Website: apple
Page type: billing-address
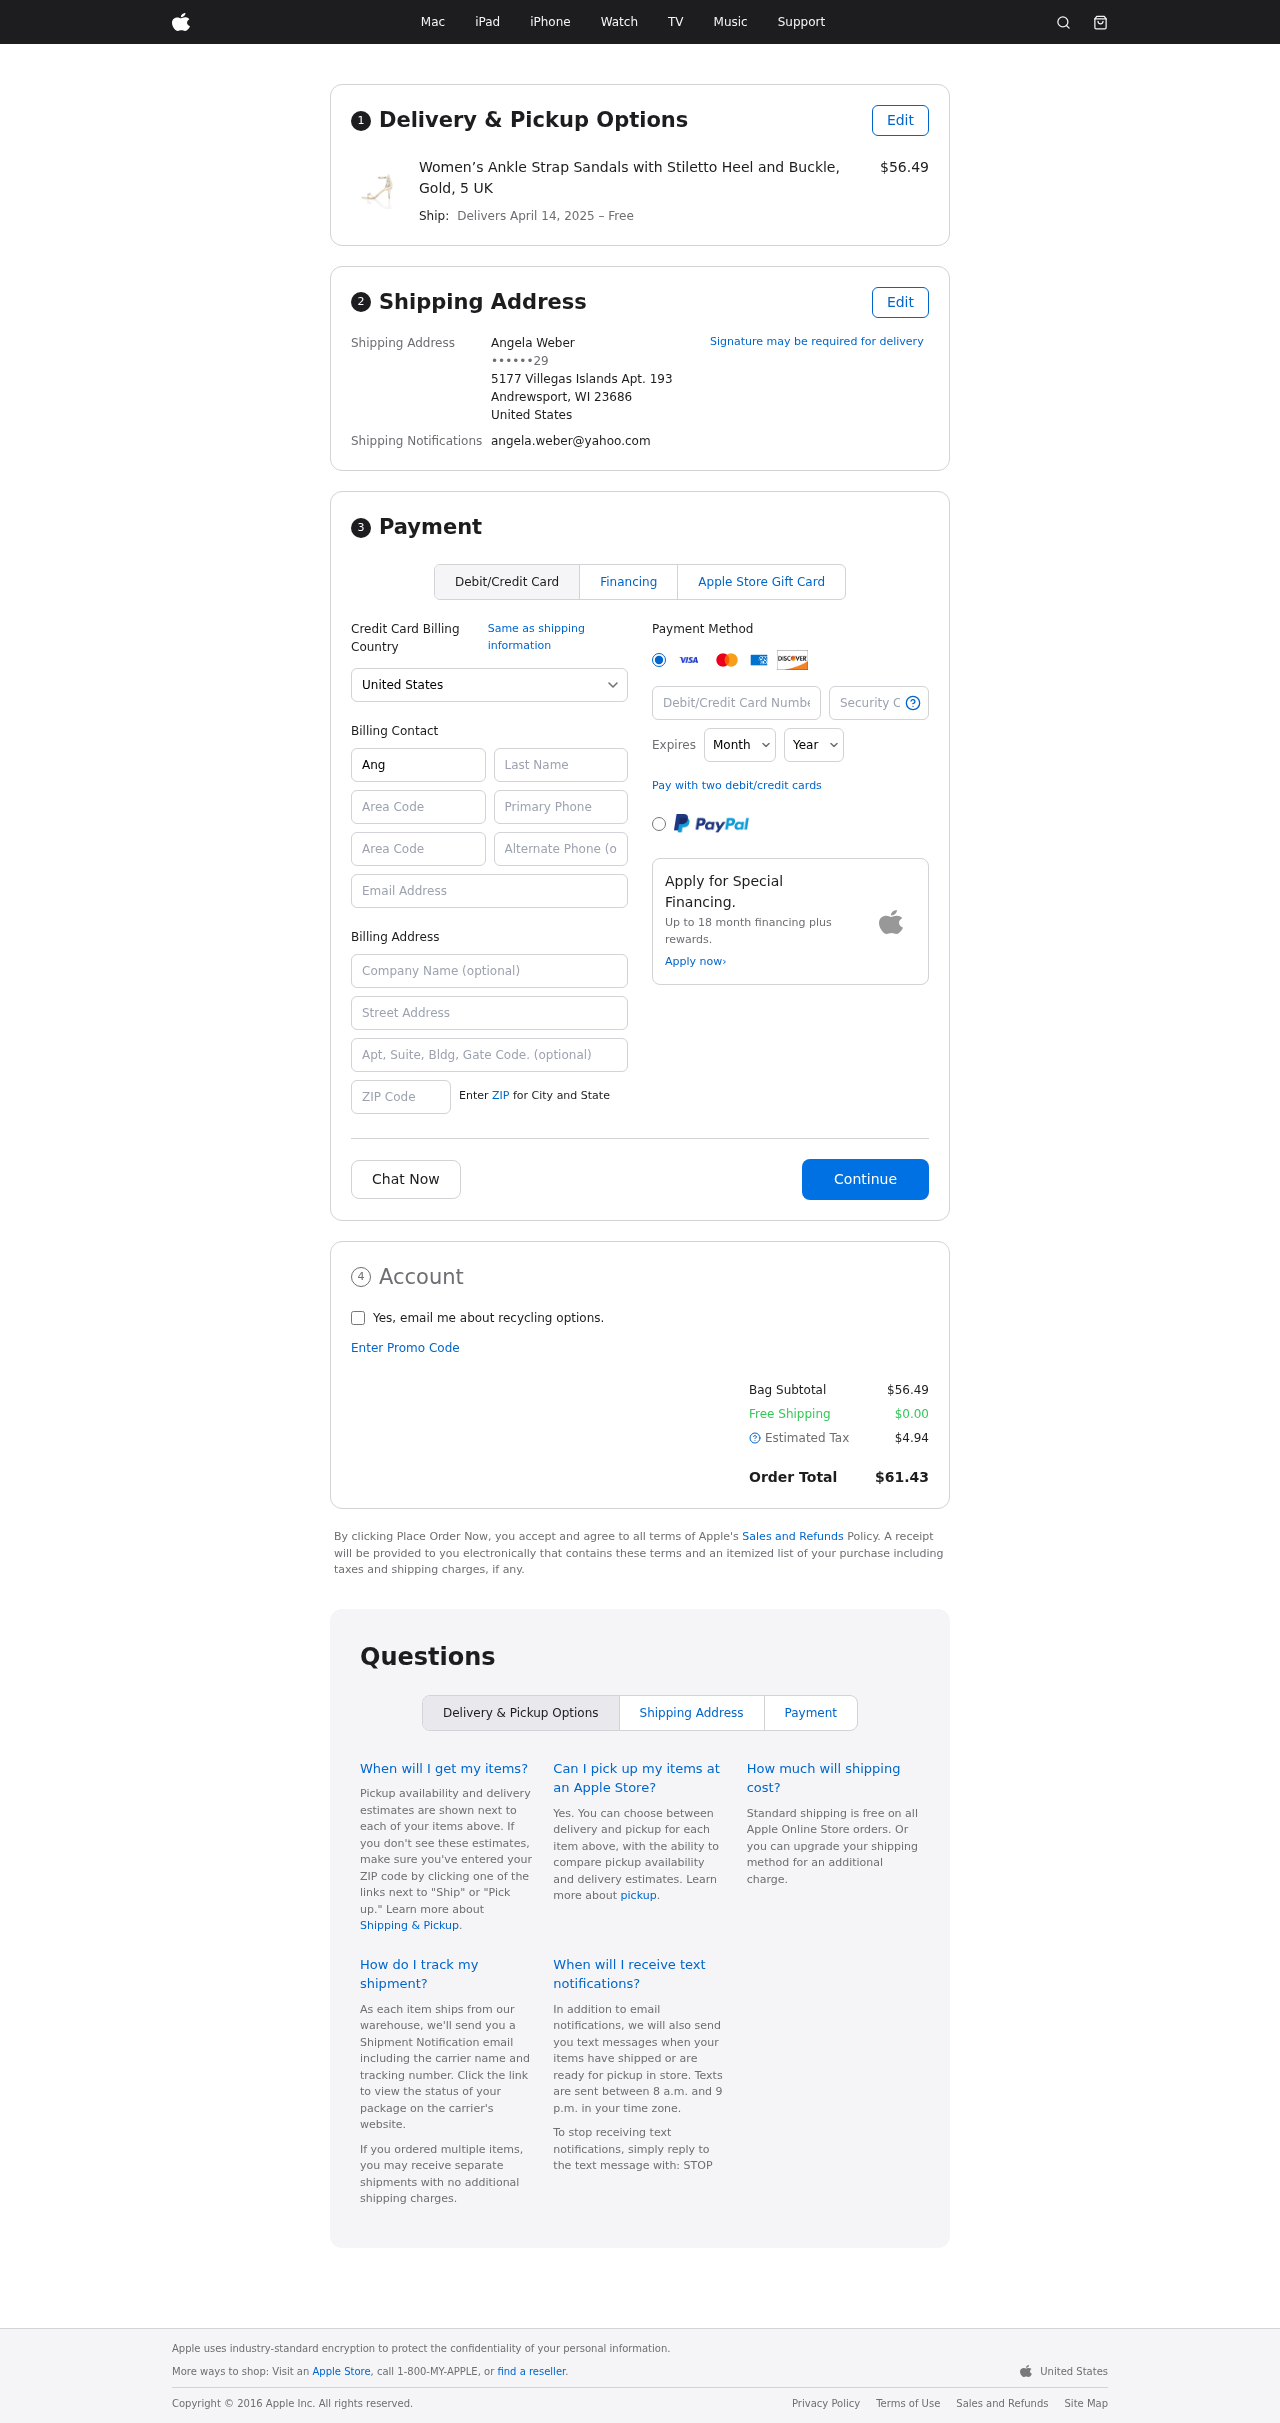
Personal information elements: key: PII_CARD_CVV
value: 8407
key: PII_CARD_EXPIRY_MONTH
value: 05
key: PII_CARD_EXPIRY_YEAR
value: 26
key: PII_CARD_NUMBER
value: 3727 4192 6690 941
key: PII_CITY_STATE_ZIP
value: Andrewsport, WI 23686
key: PII_COUNTRY
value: United States
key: PII_EMAIL
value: angela.weber@yahoo.com
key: PII_FULLNAME
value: Angela Weber
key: PII_STREET
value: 5177 Villegas Islands Apt. 193
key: PII_PHONE_MASKED
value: ••••••29
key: PII_BILLING_FIRSTNAME
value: Angela
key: PII_BILLING_LASTNAME
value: Weber
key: PII_BILLING_PHONE_AREA
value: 898
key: PII_BILLING_PHONE
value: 8987728229
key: PII_BILLING_PHONE_ALT_AREA
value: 891
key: PII_BILLING_PHONE_ALT
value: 8918731672
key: PII_BILLING_EMAIL
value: angela.weber@yahoo.com
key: PII_BILLING_COMPANY
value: Johnson PLC
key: PII_BILLING_STREET
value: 5177 Villegas Islands Apt. 193
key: PII_BILLING_POSTCODE
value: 23686
Product elements: key: PRODUCT1_NAME
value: Women’s Ankle Strap Sandals with Stiletto Heel and Buckle, Gold, 5 UK
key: PRODUCT1_PRICE
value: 56.49
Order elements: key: ORDER_DELIVERY_DATE
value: April 14, 2025
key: ORDER_SUBTOTAL
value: $56.49
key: ORDER_SHIPPING_COST
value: $0.00
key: ORDER_TAX
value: $4.94
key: ORDER_TOTAL
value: $61.43